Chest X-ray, AP view. Patient: 65 years old, sex F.
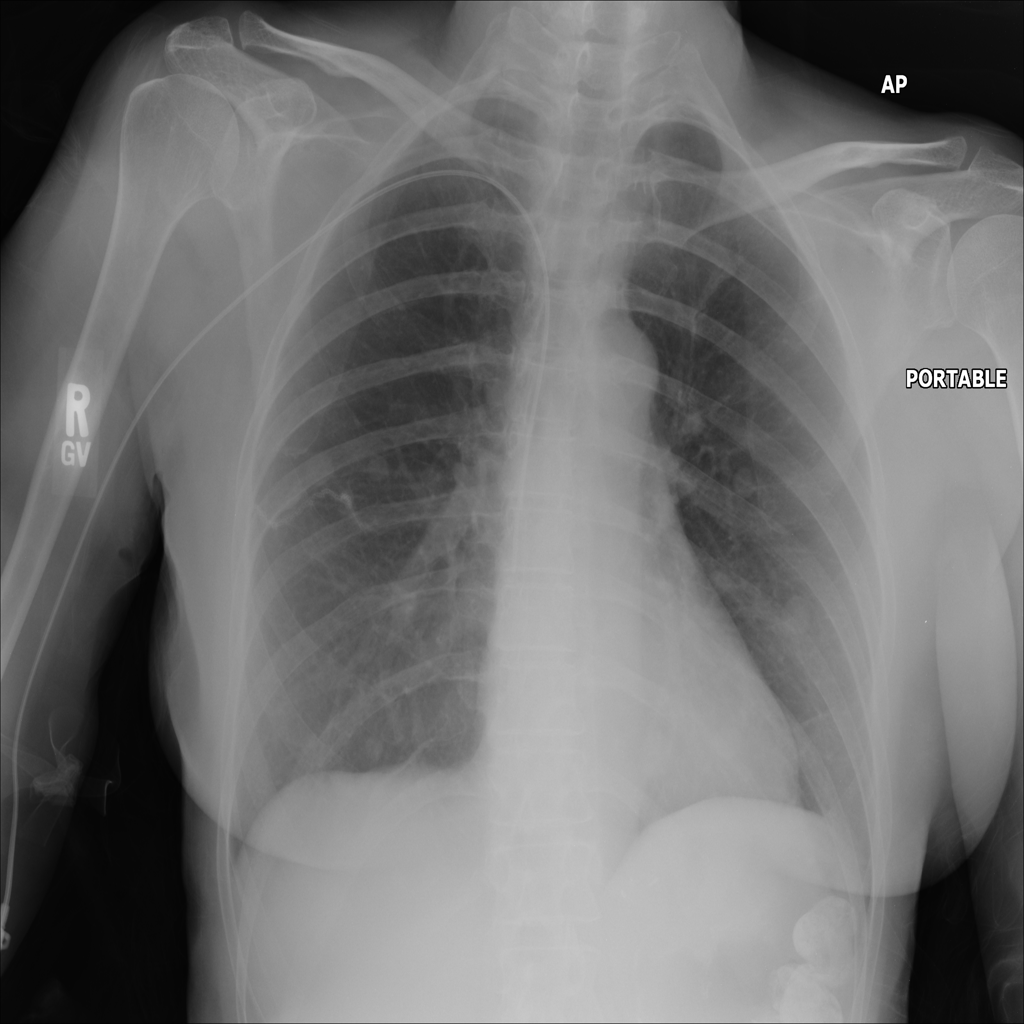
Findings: Infiltration